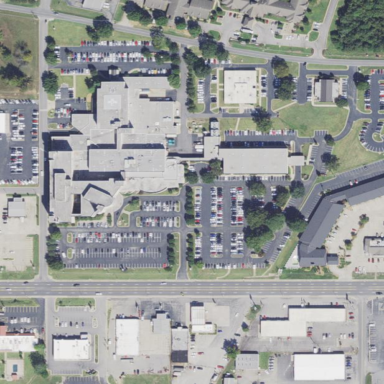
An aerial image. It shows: Hospital providing healthcare services.